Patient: sex M, age 43
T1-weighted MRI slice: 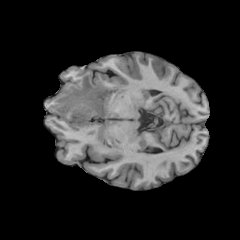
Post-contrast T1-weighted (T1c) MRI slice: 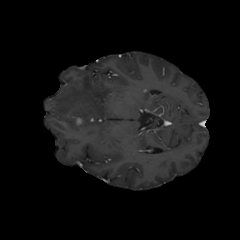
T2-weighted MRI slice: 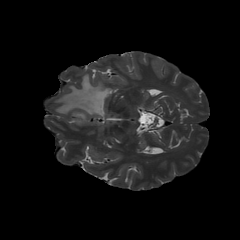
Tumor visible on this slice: yes
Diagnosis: Glioblastoma, IDH-wildtype
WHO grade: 4